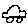
Label: car